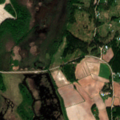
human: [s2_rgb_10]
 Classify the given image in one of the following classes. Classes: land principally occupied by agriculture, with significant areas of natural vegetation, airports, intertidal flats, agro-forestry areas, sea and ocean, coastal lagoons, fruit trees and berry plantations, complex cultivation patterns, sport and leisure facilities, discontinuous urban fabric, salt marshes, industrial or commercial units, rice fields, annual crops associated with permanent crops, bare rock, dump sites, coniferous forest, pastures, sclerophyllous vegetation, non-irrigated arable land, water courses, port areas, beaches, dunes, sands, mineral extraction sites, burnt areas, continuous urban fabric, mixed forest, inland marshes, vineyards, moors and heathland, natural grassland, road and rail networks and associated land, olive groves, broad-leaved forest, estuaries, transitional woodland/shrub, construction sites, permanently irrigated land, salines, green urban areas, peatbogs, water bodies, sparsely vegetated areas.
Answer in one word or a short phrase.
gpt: non-irrigated arable land, land principally occupied by agriculture, with significant areas of natural vegetation, mixed forest, inland marshes, water bodies